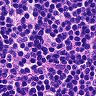
Metastatic tissue present: no